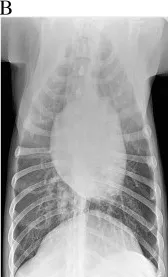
Postoperative radiographic view at 6 months. Ventrodorsal. Projections of the thorax reveal no pleural effusion and no evidence of increased soft-tissue density associated with widening of the cranial mediastinum.
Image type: radiology (x_ray)